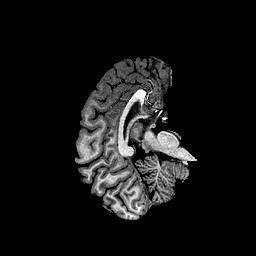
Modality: T1w
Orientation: axial
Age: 24
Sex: female
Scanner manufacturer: ge
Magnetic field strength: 3 T
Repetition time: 7.66 s
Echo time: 0.003476 s